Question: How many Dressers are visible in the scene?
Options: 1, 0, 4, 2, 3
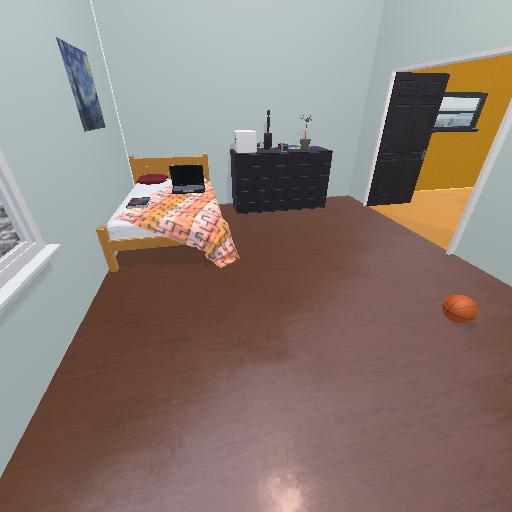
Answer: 1